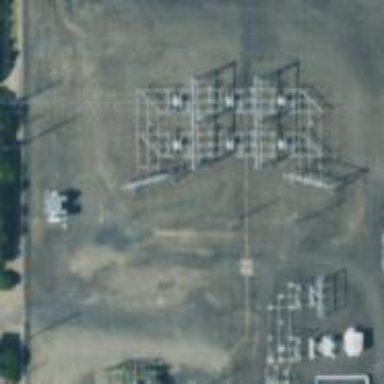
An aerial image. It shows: Switch for power supply.